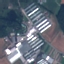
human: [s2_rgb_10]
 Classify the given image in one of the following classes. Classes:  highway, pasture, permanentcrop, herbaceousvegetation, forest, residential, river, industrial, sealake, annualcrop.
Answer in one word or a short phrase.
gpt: Industrial